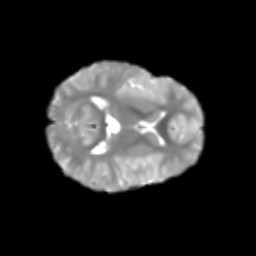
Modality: T2w
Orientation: axial
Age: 6
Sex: female
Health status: healthy